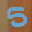
Label: 5